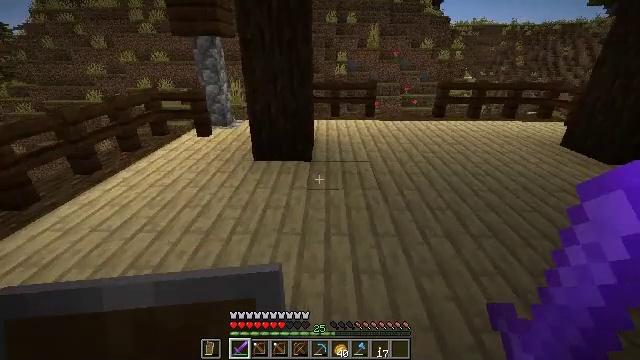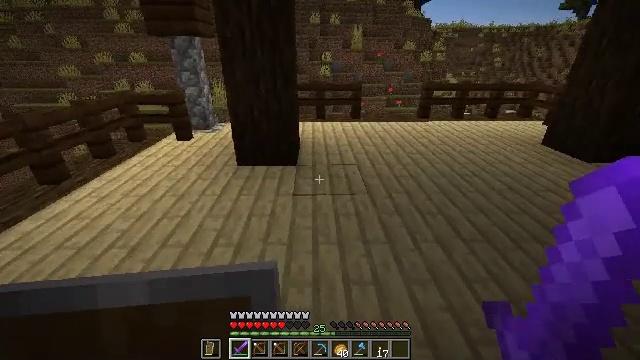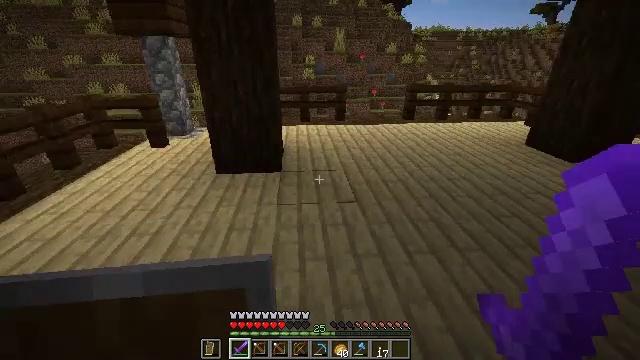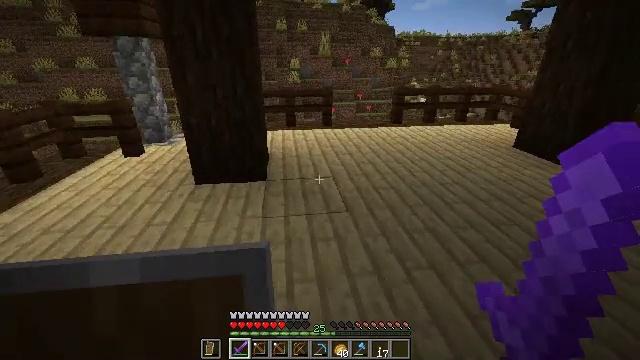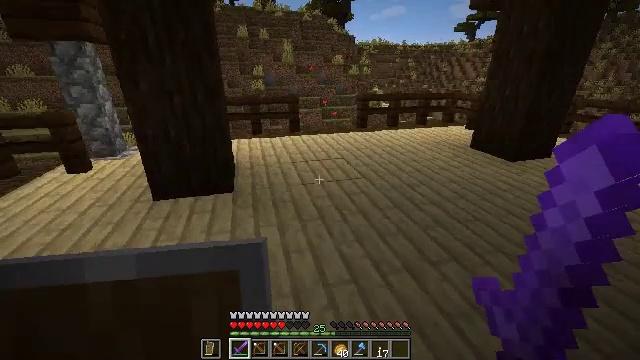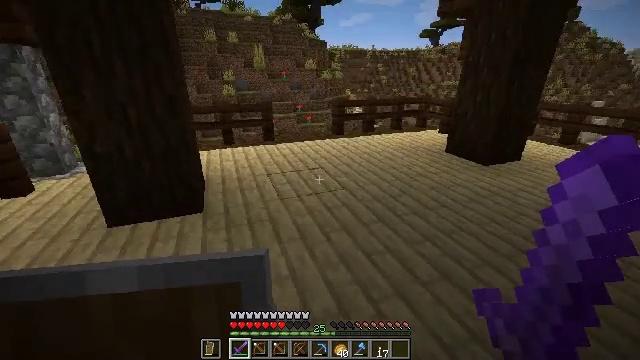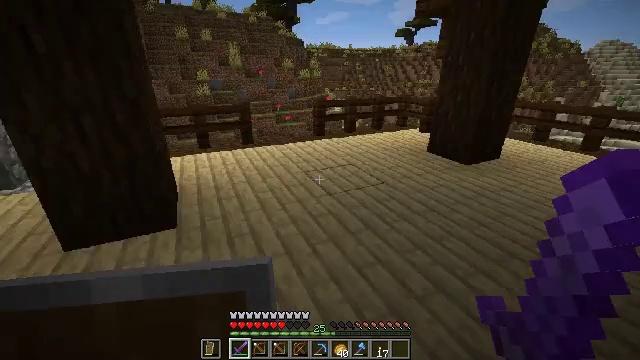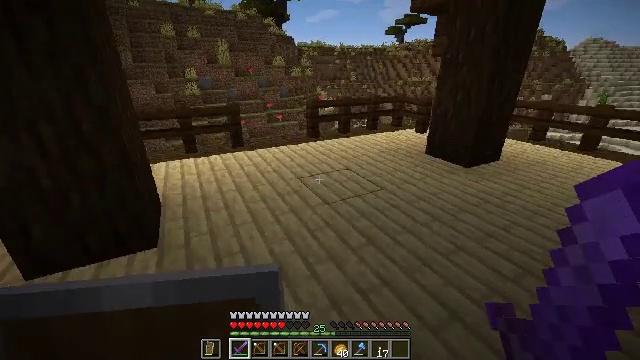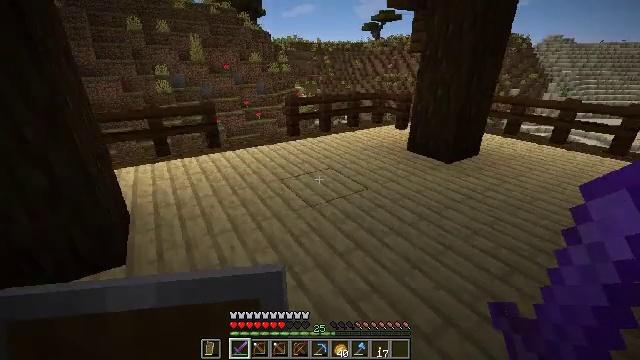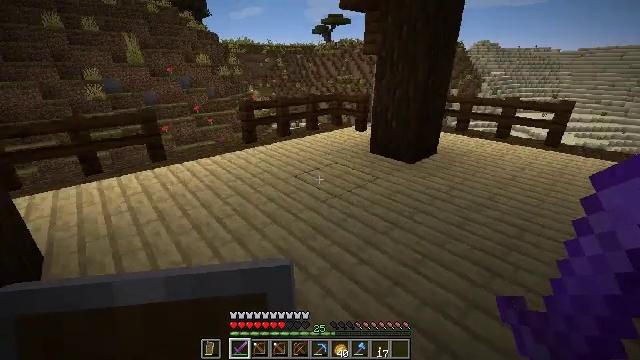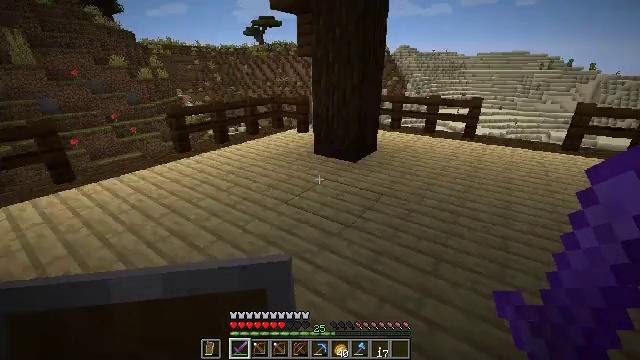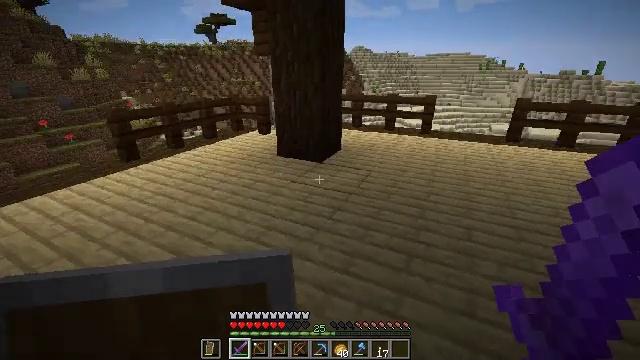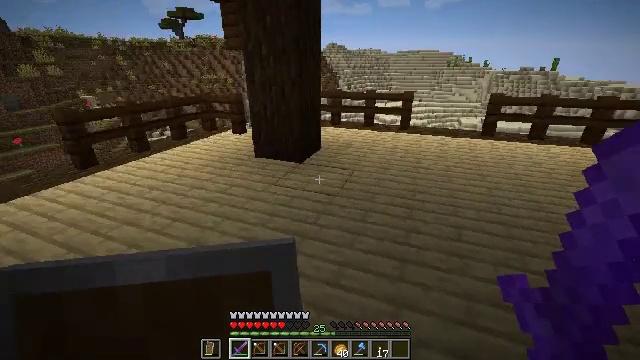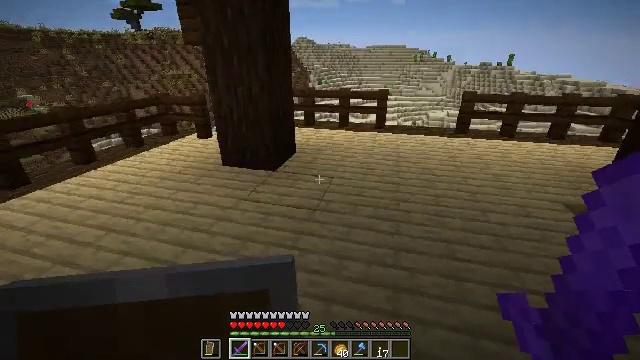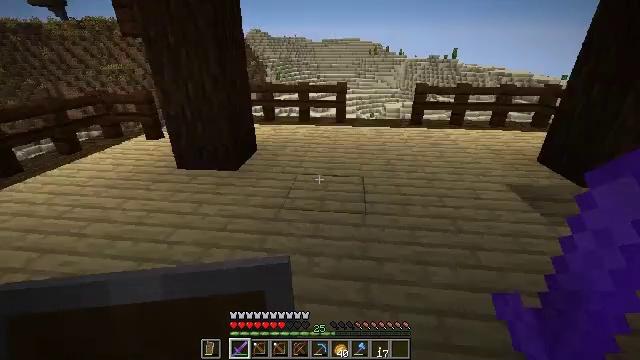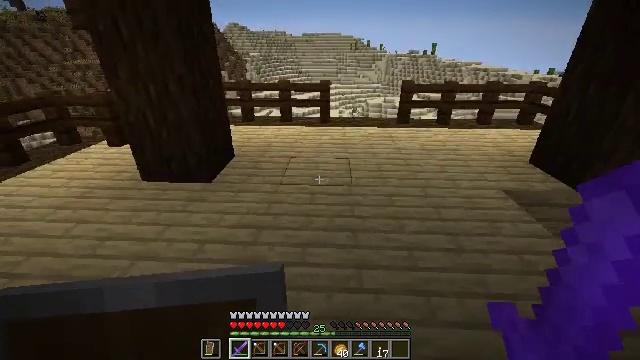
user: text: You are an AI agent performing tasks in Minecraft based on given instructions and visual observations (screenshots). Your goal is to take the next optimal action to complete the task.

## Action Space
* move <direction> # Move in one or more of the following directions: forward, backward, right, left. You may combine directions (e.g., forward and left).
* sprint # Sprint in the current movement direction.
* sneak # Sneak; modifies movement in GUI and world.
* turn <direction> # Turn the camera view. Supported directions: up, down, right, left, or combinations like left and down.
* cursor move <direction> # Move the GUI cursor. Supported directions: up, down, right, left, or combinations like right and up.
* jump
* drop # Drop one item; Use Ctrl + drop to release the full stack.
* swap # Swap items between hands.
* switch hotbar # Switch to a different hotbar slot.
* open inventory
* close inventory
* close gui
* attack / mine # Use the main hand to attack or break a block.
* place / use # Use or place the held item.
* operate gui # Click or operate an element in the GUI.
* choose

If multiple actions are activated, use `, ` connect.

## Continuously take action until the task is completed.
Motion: motion action
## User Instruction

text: Break the white wall banner.
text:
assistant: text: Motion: move forward, turn right
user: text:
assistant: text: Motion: move forward, turn right
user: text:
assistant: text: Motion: move forward, turn right
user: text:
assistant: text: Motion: move forward, turn right and up
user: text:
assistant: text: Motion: move forward, turn right and up
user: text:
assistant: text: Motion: move forward, turn right
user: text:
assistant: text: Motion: move forward, turn right
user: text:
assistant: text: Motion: move forward, turn right
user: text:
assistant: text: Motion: move forward, turn right
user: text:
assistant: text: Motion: move forward, turn right
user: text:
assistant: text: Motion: move forward, turn right
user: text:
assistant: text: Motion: move forward, turn right
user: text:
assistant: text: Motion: move forward, turn right
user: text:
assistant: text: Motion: move forward, turn right and down
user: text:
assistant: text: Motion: move forward, turn right
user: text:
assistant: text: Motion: move forward, turn right
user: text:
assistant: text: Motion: move forward, turn right
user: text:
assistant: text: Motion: move forward, turn right
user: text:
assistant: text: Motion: move forward, turn right
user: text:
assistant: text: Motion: move forward, turn right and down
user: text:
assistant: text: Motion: move forward, turn right
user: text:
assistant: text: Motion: move forward
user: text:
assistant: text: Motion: move forward
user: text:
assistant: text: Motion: move forward
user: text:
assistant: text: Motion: move forward
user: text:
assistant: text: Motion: move forward
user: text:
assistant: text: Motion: move forward
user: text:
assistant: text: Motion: move forward
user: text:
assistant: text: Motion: move forward
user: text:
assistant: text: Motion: move forward